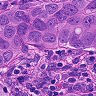
Metastatic tissue present: yes